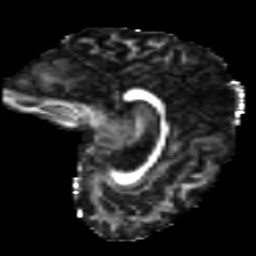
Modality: FA
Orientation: sagittal
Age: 16
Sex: female
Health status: ill
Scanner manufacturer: ge
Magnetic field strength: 3 T
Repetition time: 6.752 s
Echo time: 0.079 s